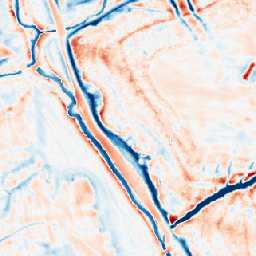
Category: edge_preserving
Decomposition family: bilateral
Decomposition parameters: d: 21
sigma_color: 25
sigma_space: 150
Upsampling method: area
Upsampling parameters: scale: 8
Upsampling scale: 8